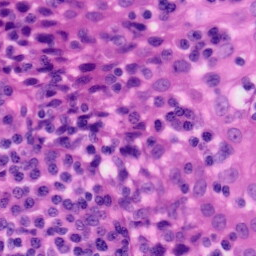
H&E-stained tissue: Tonsil